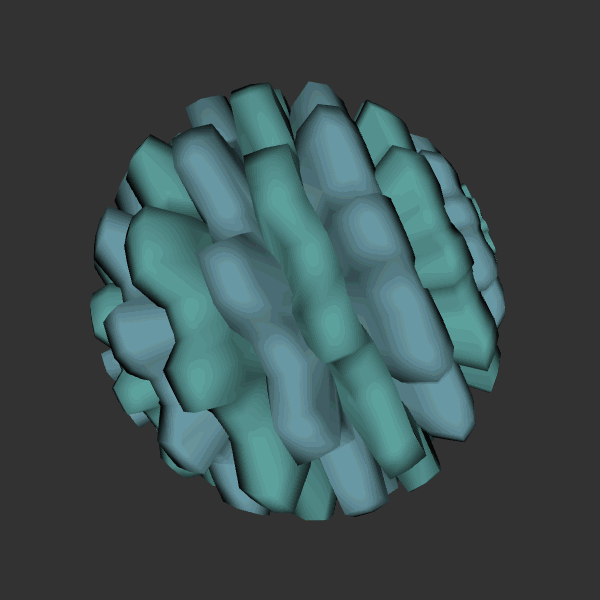
Background: dark